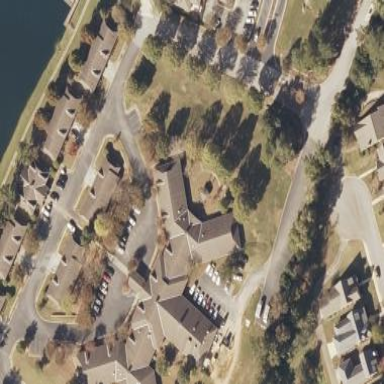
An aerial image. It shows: Nursing home building.